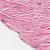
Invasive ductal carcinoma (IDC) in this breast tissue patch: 0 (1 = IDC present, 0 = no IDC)